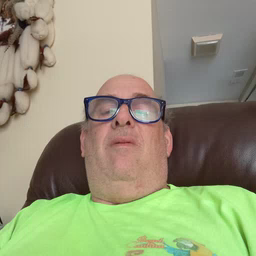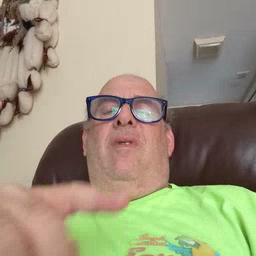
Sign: like